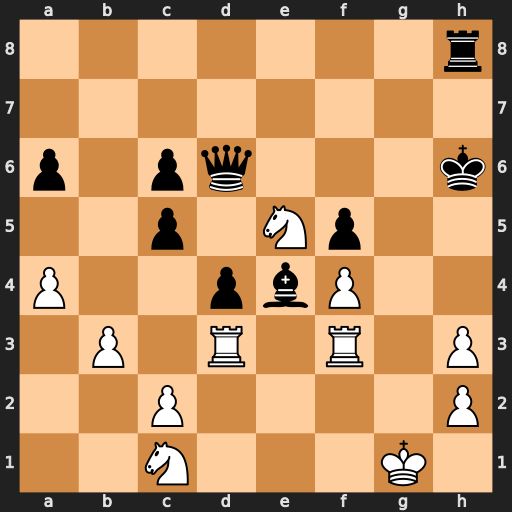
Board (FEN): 7r/8/p1pq3k/2p1Np2/P2pbP2/1P1R1R1P/2P4P/2N3K1
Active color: w
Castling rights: -
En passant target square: -
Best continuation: Nf7+ Kg7 Nxd6